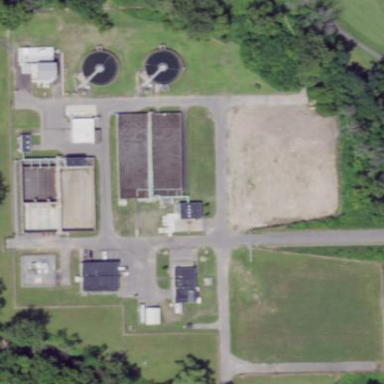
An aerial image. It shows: Wastewater plant surrounded by fence.